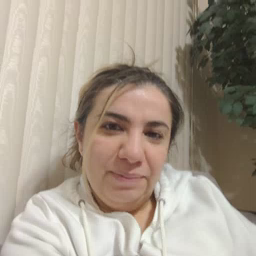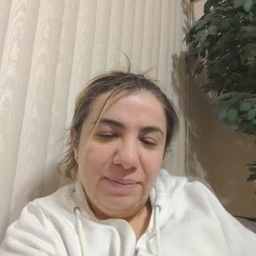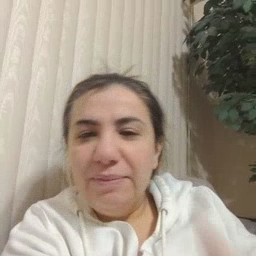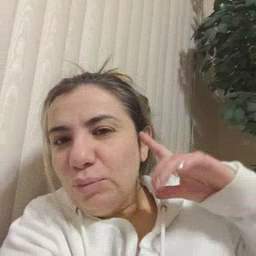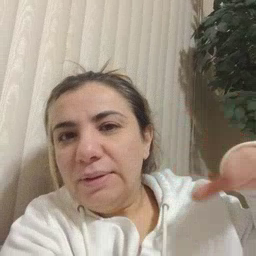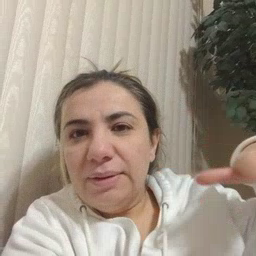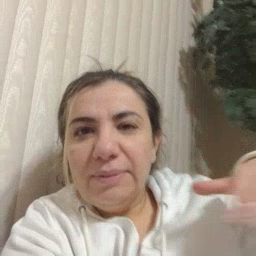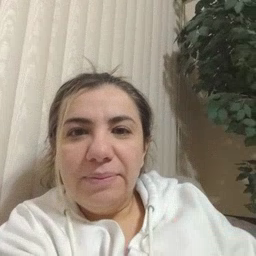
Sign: loud